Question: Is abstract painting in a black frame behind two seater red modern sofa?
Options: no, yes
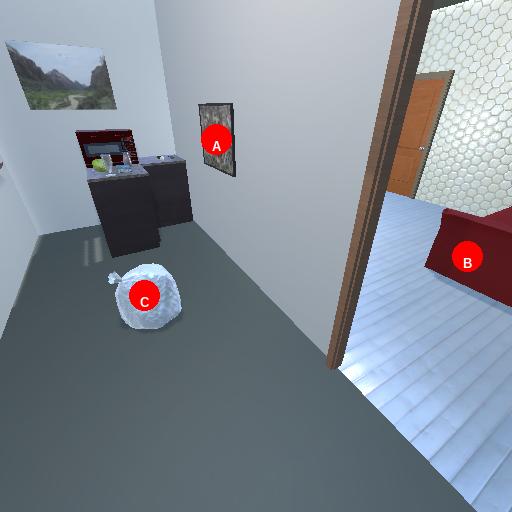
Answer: no